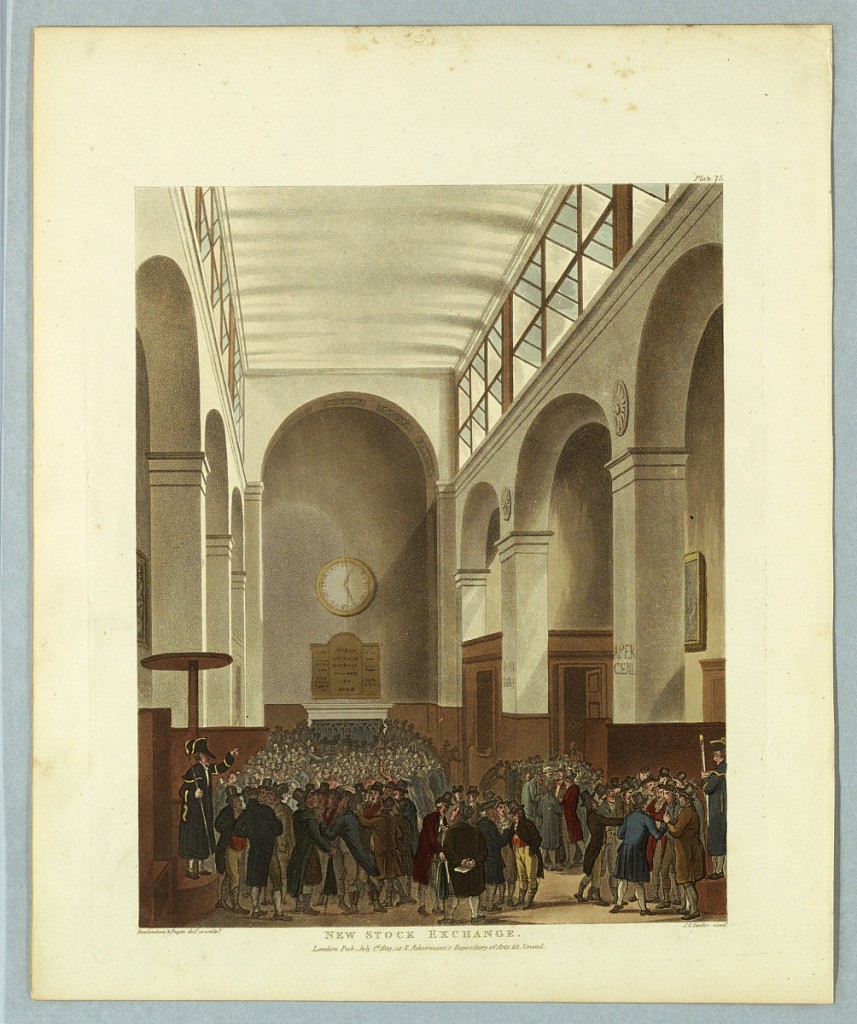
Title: New Stock Exchange, from "Ackermann's Repository"
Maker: Thomas Rowlandson, British, 1756–1827
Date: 1809
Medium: Aquatint, brush and watercolor on paper
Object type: Print
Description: High room, with windows just under the ceiling. Crowds of men below, talking and gesturing. Large wall clock at rear. Title, artists', and publisher's names below.